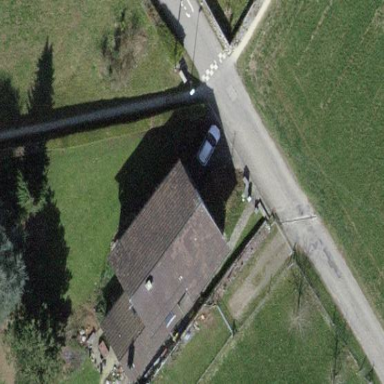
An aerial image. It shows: Gabled roofed house.